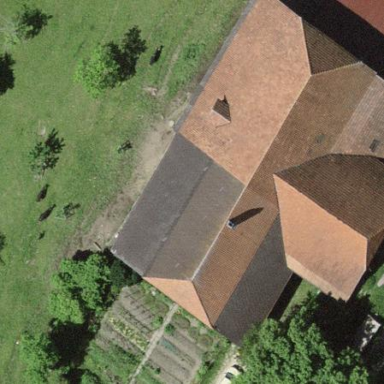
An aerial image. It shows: Farm building.